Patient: sex F, age 83
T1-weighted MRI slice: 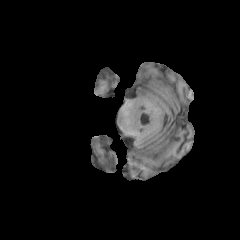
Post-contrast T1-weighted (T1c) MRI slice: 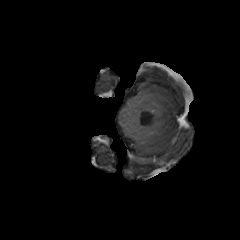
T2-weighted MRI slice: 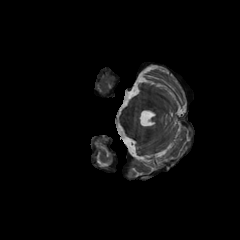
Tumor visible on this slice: no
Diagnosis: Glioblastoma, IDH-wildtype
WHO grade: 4